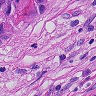
Metastatic tissue present: yes